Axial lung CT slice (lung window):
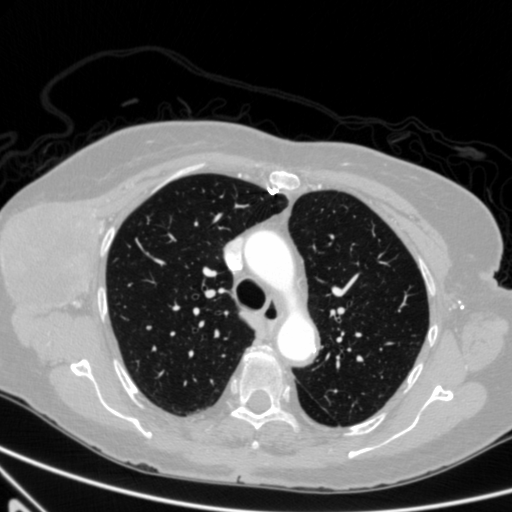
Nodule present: no